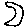
Label: moon